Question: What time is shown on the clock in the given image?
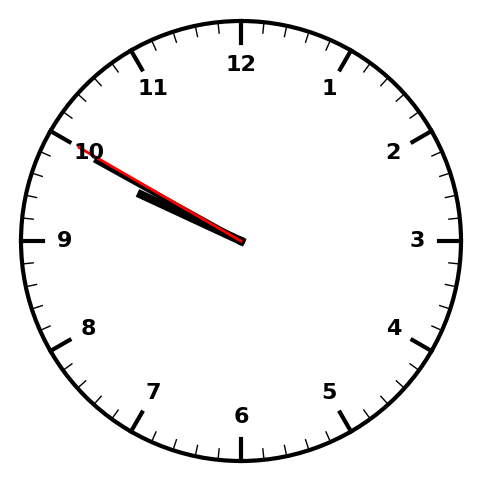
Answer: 09:49:50